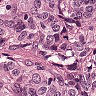
Metastatic tissue present: yes